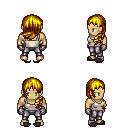
a pixel art fantasy rpg character, male body template, human, tanned skin, white pirate shirt, metal pants, blonde left-swept hairstyle, metal gloves, gray slippers, four views (front, back, left, right), 2x2 character sprite sheet, small pixel art, hard edges, no anti-aliasing